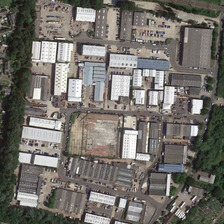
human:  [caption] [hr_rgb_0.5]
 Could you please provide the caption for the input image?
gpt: many green trees are around many buildings with many cars in an industrial area .

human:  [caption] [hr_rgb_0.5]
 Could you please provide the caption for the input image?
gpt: many green trees are around many buildings with many cars in an industrial area .

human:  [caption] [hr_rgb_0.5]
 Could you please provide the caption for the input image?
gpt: many green trees are around many buildings with many cars in an industrial area .

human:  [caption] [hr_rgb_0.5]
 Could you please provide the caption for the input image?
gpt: many green trees are around many buildings with many cars in an industrial area .

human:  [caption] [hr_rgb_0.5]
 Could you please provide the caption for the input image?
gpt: many green trees are around many buildings with many cars in an industrial area .